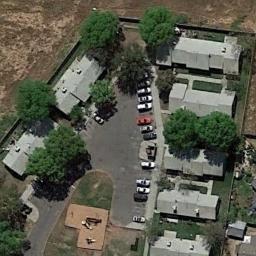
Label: medium_residential